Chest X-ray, AP view. Patient: 67 years old, sex M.
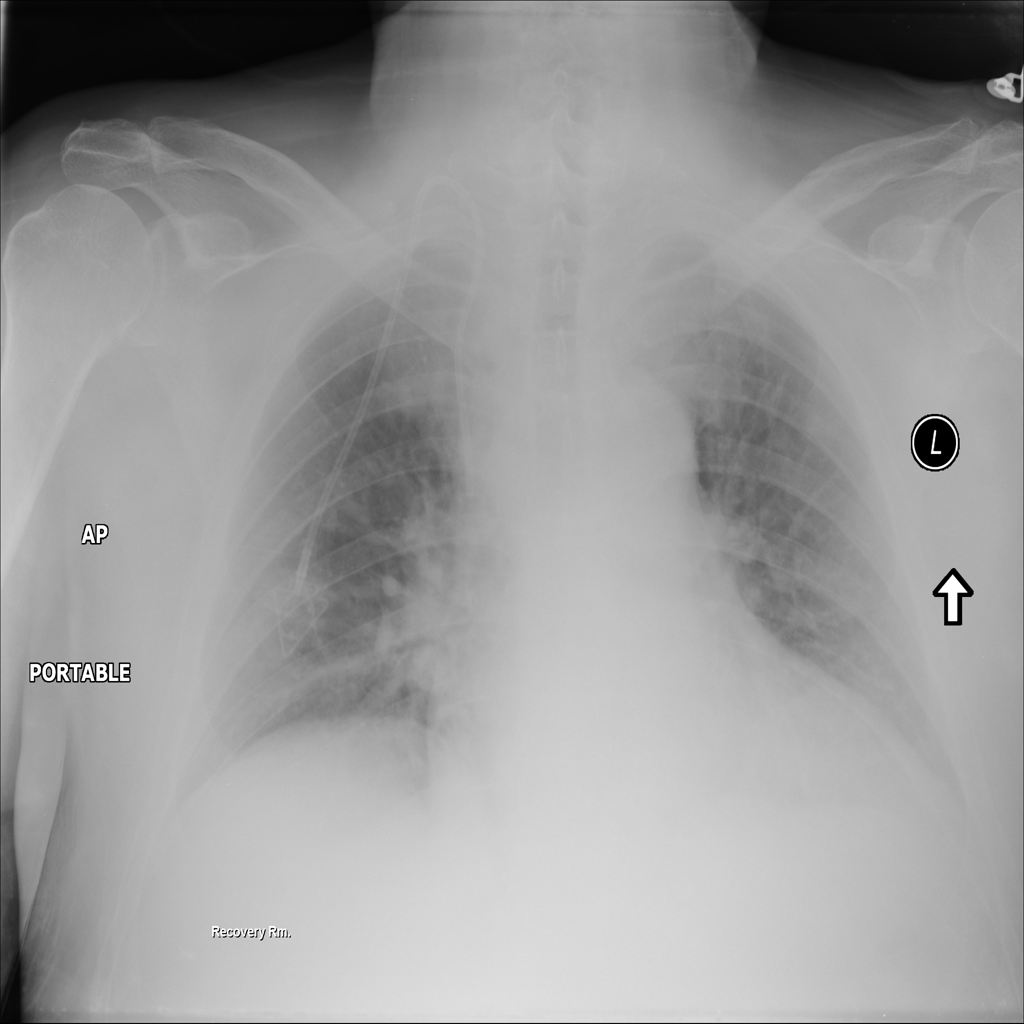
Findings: No Finding